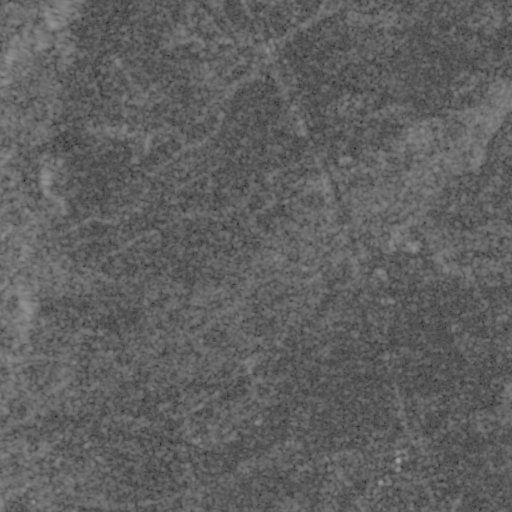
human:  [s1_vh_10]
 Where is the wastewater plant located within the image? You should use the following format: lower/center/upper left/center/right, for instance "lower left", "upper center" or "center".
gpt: The wastewater plant is located in the upper left of the image.
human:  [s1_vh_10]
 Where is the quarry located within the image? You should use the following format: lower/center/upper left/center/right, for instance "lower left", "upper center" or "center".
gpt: There is no quarry in the image.

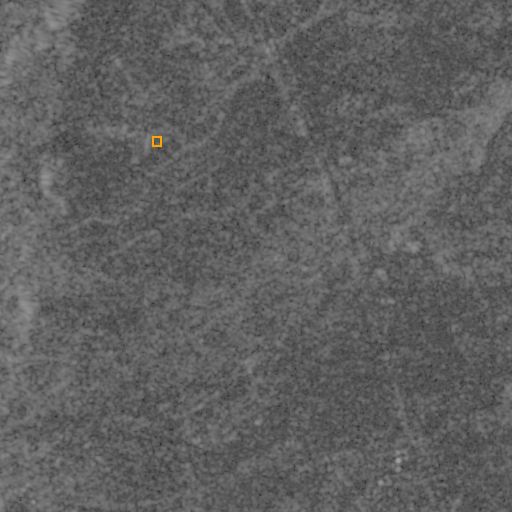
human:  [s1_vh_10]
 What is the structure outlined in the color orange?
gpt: The structure outlined in orange is a wastewater plant.
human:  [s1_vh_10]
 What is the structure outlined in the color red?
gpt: There is no red outline.